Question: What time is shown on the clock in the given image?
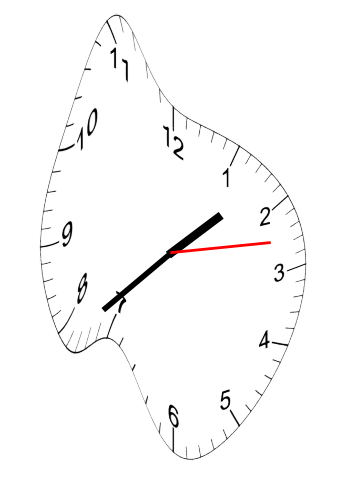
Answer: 01:38:13